Field crop: maize
Growth stage: 2
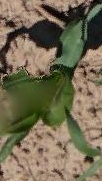
Species: maize